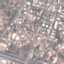
Label: Residential